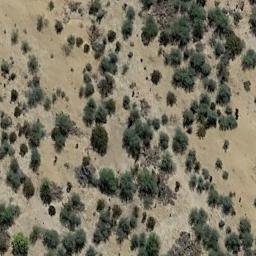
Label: chaparral